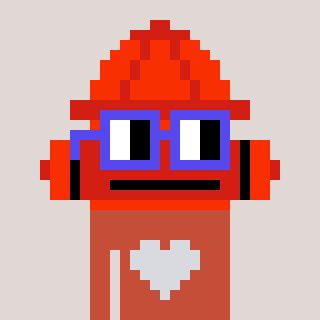
a pixel art character with square blue glasses, a fire hydrant-shaped head and a rust-colored body on a warm background